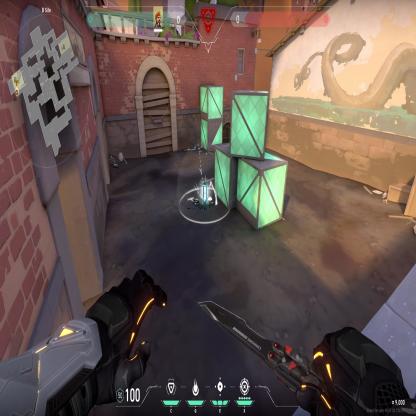
Label: planted spike